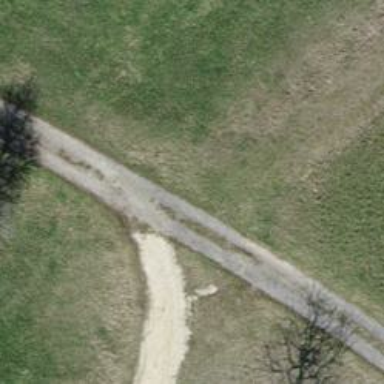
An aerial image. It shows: Well-maintained track road of grade 1.